Question: I'm using <URL>. I've looked through the css and found the section with the accordion on foundation.css at lines 709-719 but there is no image to change or adjust.
I would like to change this icon to the one in my psd, but just can't figure out where. See attached screenshot for what needs to be changed.
I know how to make changes, in this case I just can't find where to make the change.
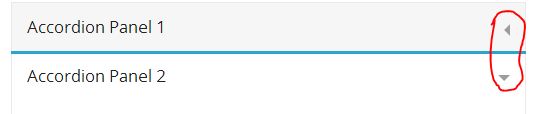
Answer: You can't find the image, because it's not an image. It's one section of a thick border on a small square. One side is grey, the other sides are transparent to create the triangle effect.
See "presentation.css" line 852:
'''
ul.accordion > li.active .title::after {
content: "";
display: block;
width: 0;
height: 0;
border: solid 6px;
border-color: #9D9D9D transparent transparent transparent;
}
'''
I used Google Chrome's object inspector.